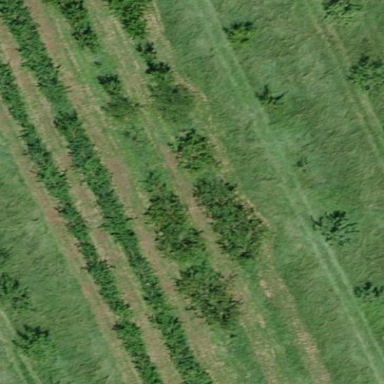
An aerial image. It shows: Orchard.